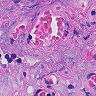
Metastatic tissue present: no